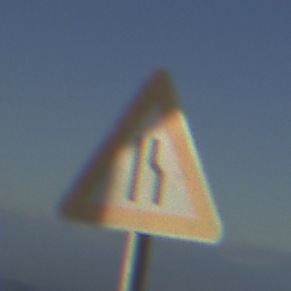
Verkehrszeichen: EinseitigVerengteFahrbahnRechts
Umgebung: Outdoor, Nature
Tageszeit: SunriseSunset
Wetter: PartlyCloudy
Licht: Natural
Jahreszeit: NotSpecified
Kontrast: HighContrast